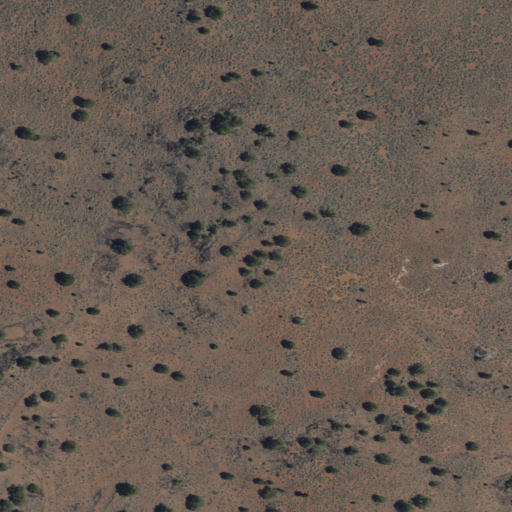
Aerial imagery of mountain in California named Dorsey Butte containing only shrub